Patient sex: M
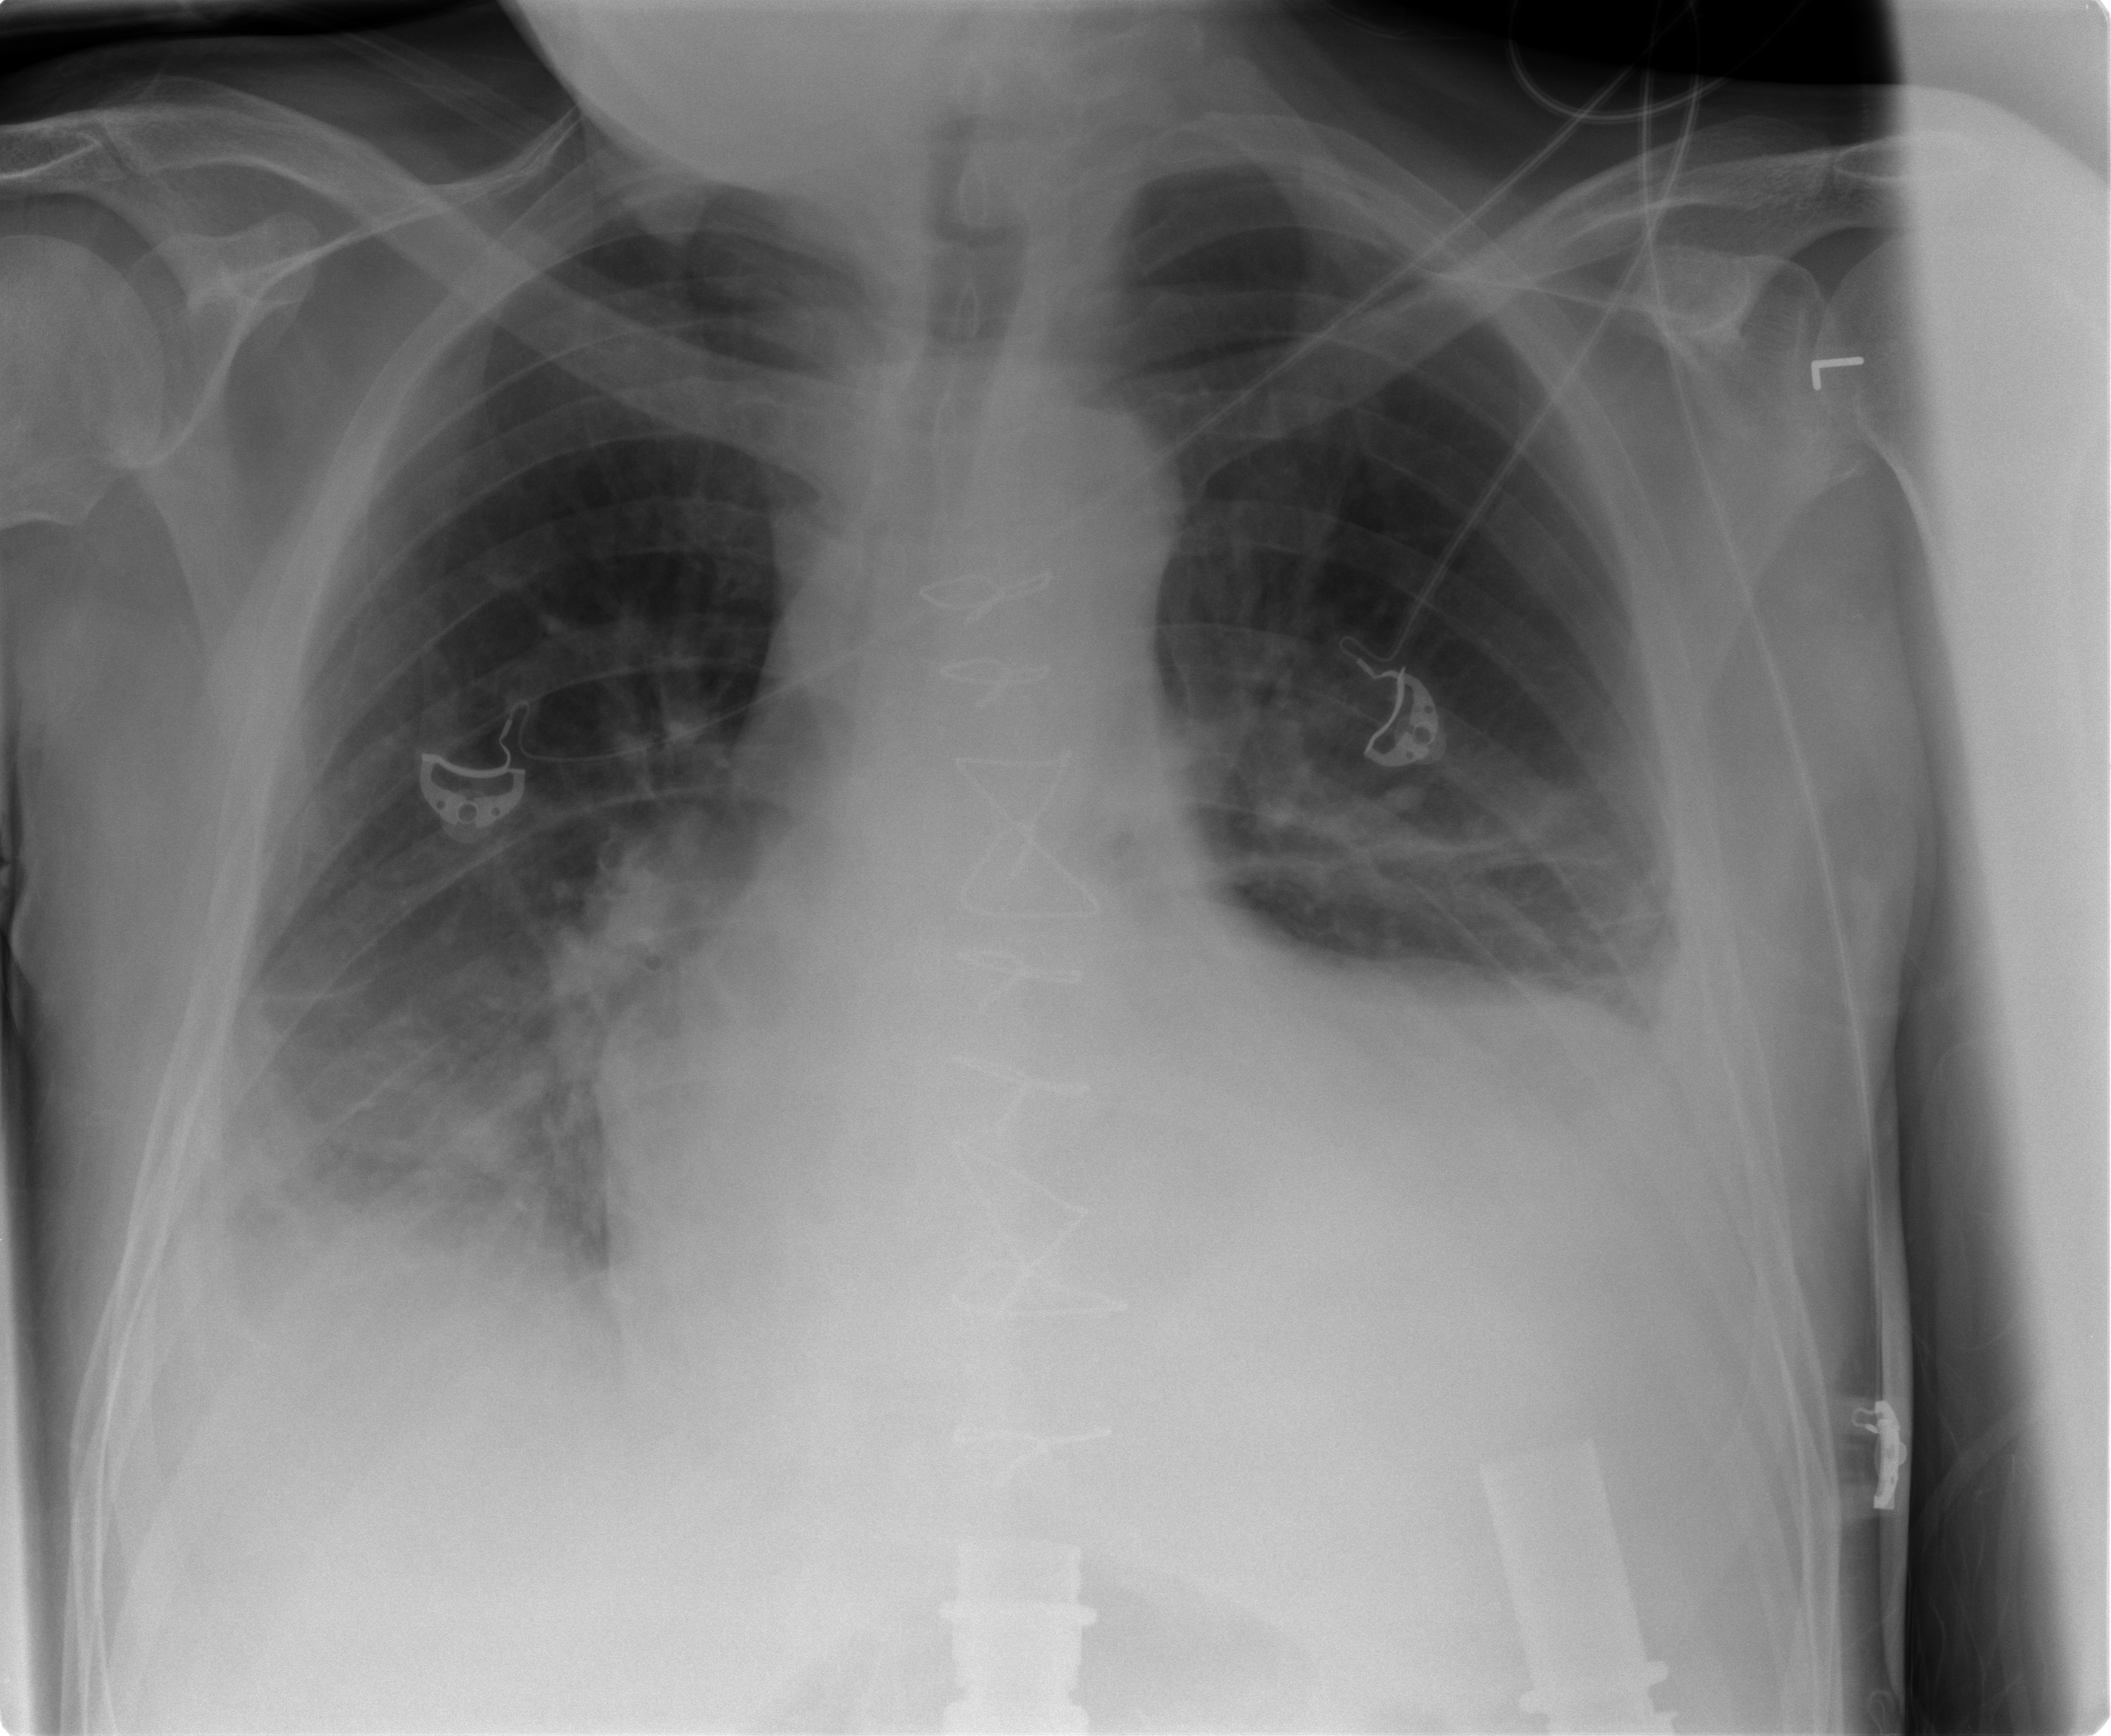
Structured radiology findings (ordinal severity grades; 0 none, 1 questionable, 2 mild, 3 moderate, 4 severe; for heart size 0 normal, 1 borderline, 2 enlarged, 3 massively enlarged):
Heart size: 3
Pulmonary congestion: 0
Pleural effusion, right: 2
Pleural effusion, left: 2
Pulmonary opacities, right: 0
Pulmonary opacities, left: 0
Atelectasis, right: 2
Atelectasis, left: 2